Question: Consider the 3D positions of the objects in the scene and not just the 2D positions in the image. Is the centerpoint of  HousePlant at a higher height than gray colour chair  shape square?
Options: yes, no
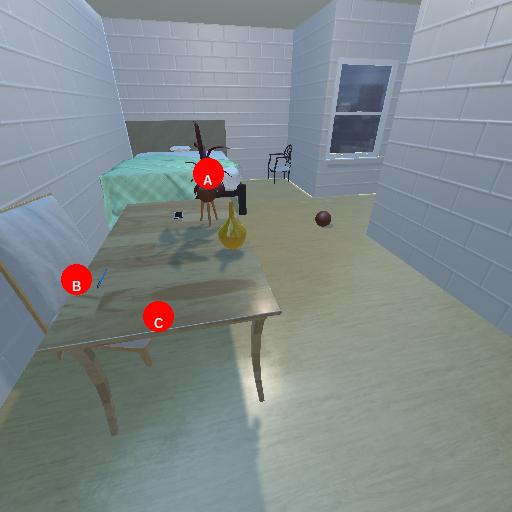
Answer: yes